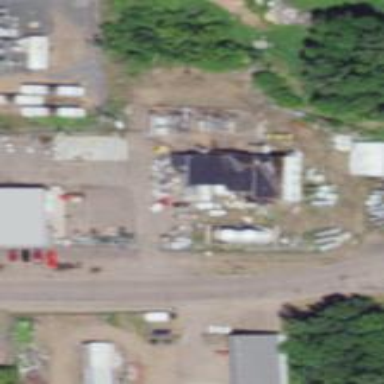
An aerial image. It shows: Power substation.